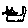
Label: cat